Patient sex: M
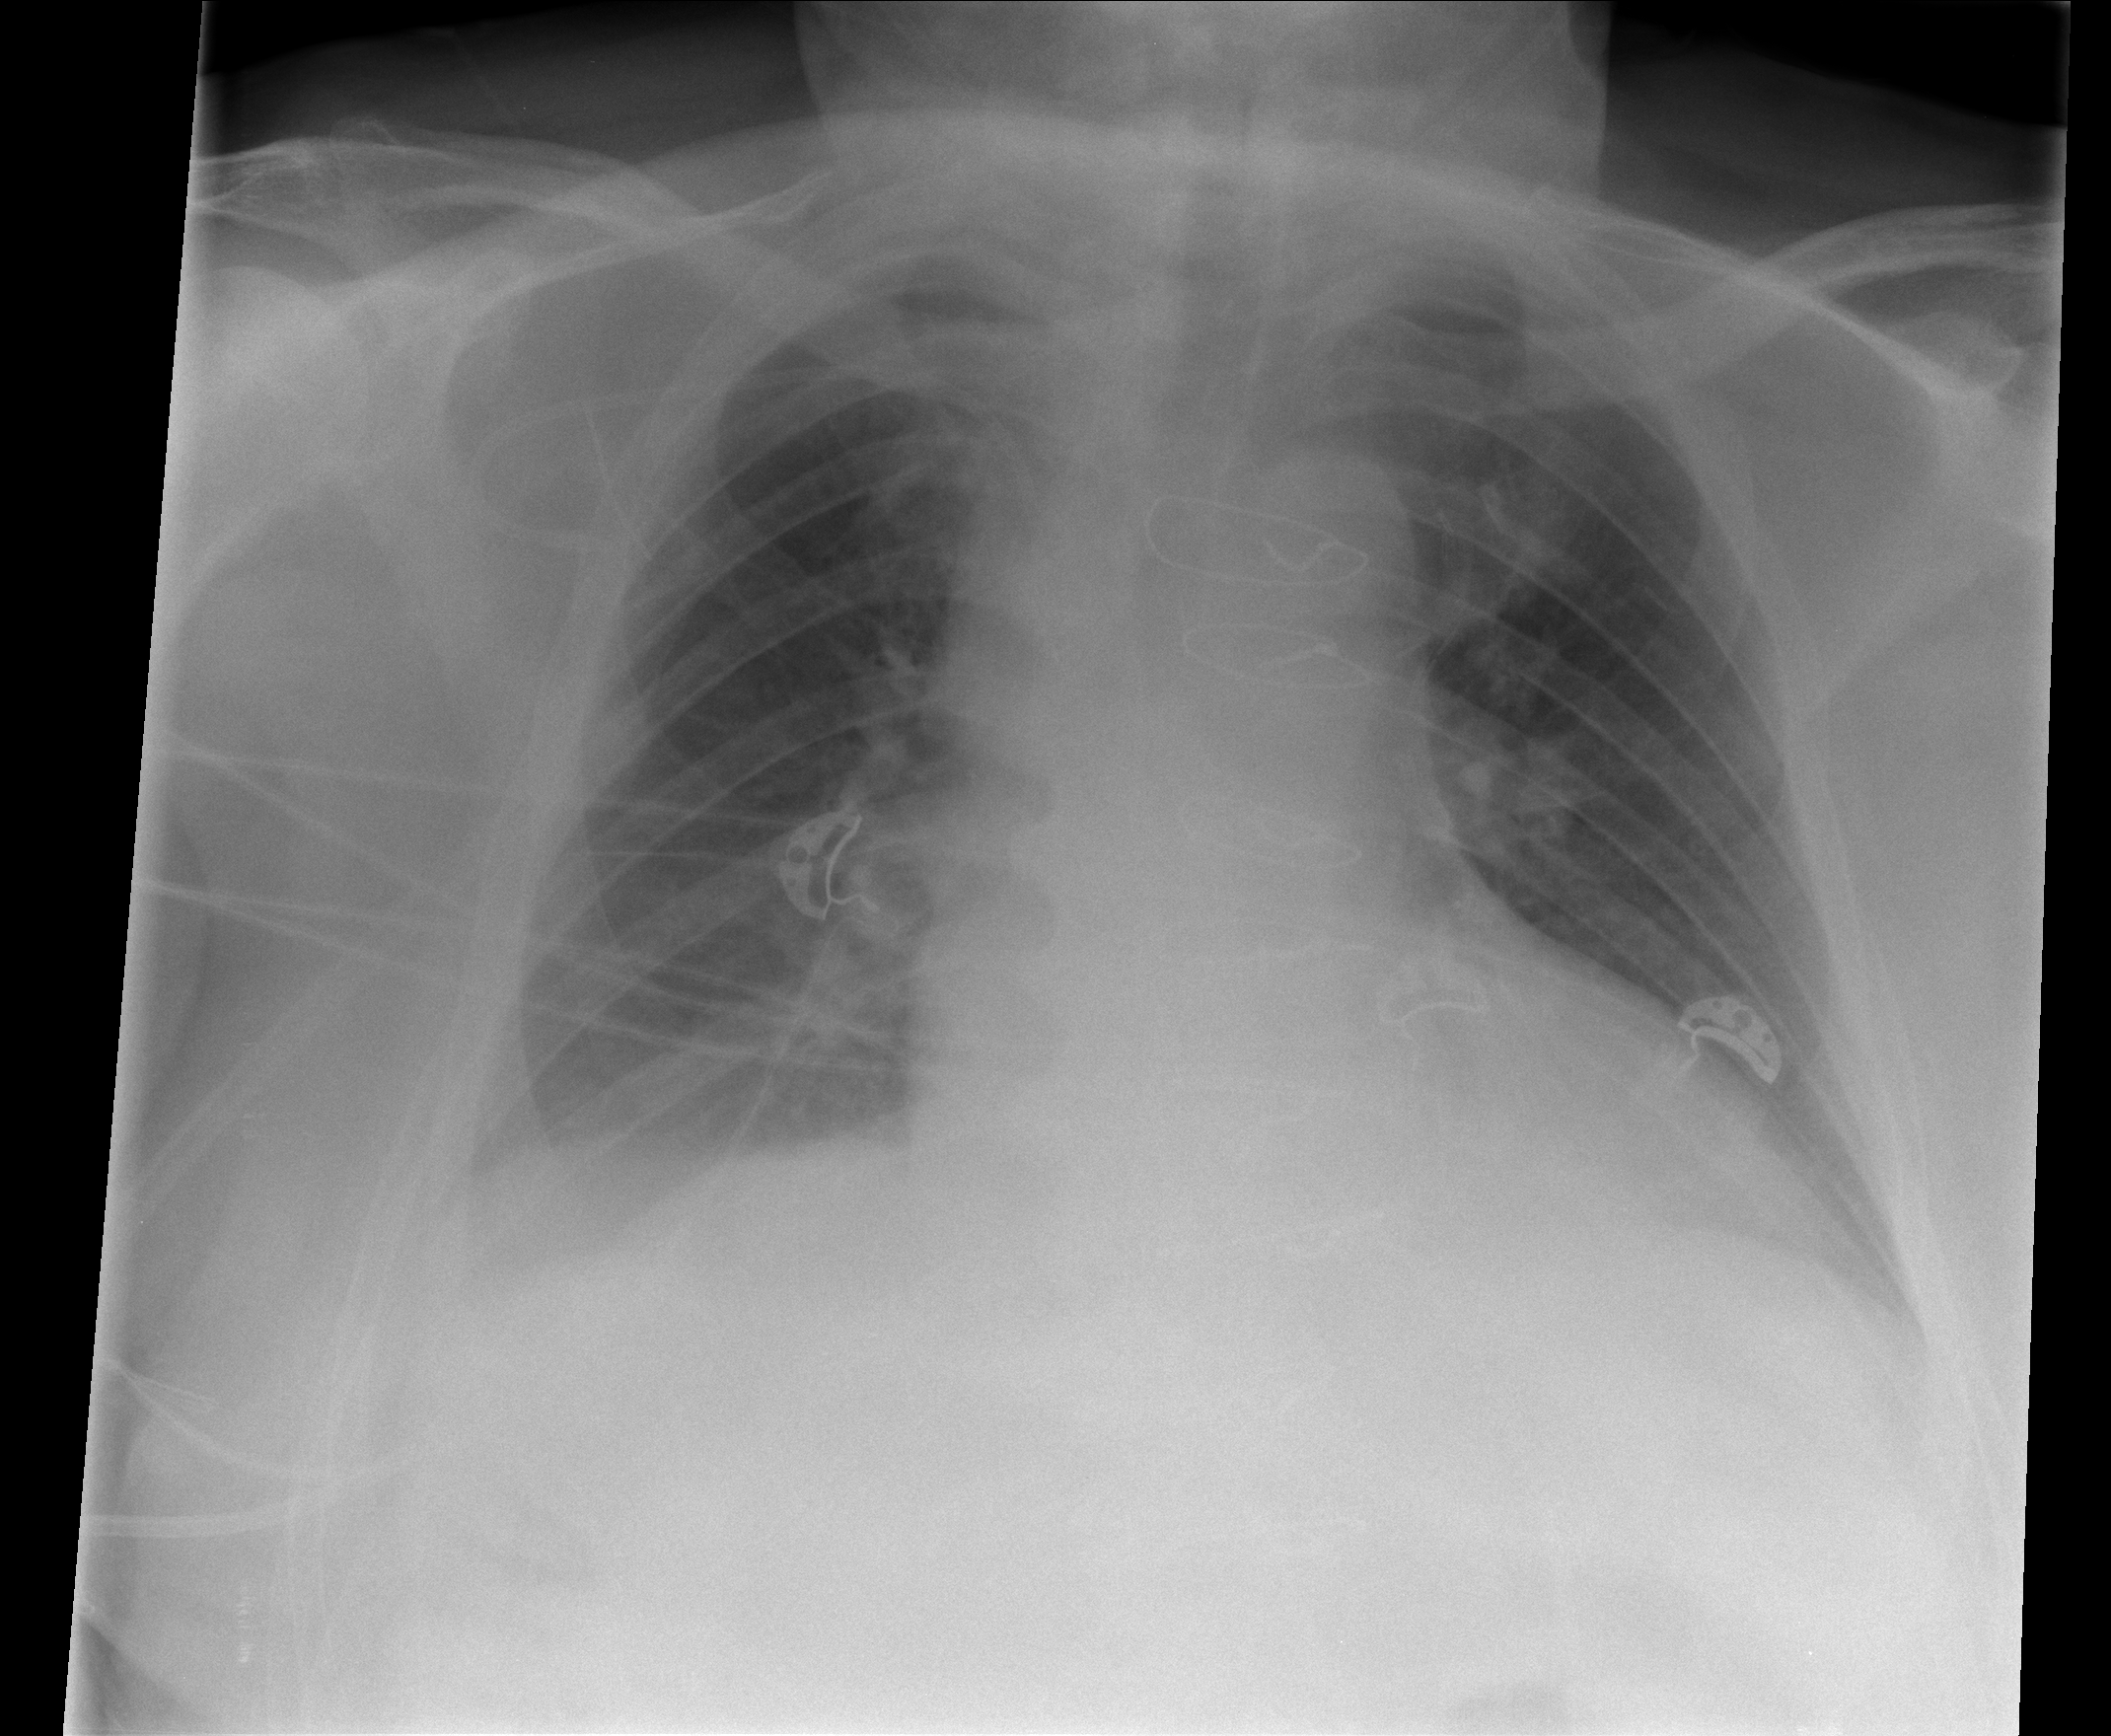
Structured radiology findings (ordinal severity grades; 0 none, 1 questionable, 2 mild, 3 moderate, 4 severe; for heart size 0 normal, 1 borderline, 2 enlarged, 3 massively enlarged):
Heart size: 2
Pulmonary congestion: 2
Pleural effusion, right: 1
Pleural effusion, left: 1
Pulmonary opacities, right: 0
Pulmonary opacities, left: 0
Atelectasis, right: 2
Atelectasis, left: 0